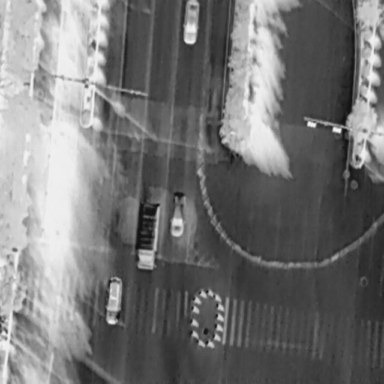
There are four objects shown in the infrared image, including three Cars, and an OtherVehicle.